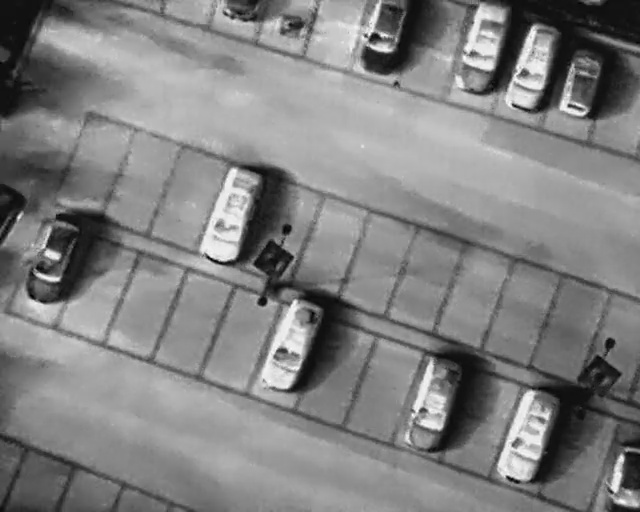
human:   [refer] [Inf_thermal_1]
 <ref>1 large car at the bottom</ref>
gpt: <box>[[60, 74, 75, 83, 17]]</box>

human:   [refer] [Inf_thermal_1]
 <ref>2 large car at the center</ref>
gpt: <box>[[28, 37, 44, 46, 18], [38, 64, 52, 72, 22]]</box>

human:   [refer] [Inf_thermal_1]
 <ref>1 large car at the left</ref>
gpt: <box>[[1, 45, 15, 54, 21]]</box>

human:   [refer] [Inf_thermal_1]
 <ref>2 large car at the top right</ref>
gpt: <box>[[76, 9, 90, 16, 18], [68, 5, 82, 13, 13]]</box>